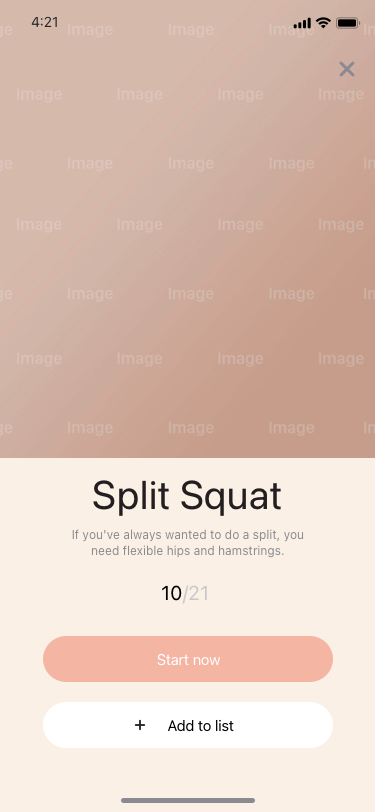
Text in this UI design:
10/21
Split Squat
If you've always wanted to do a split, you need flexible hips and hamstrings.